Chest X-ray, AP view. Patient: 66 years old, sex M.
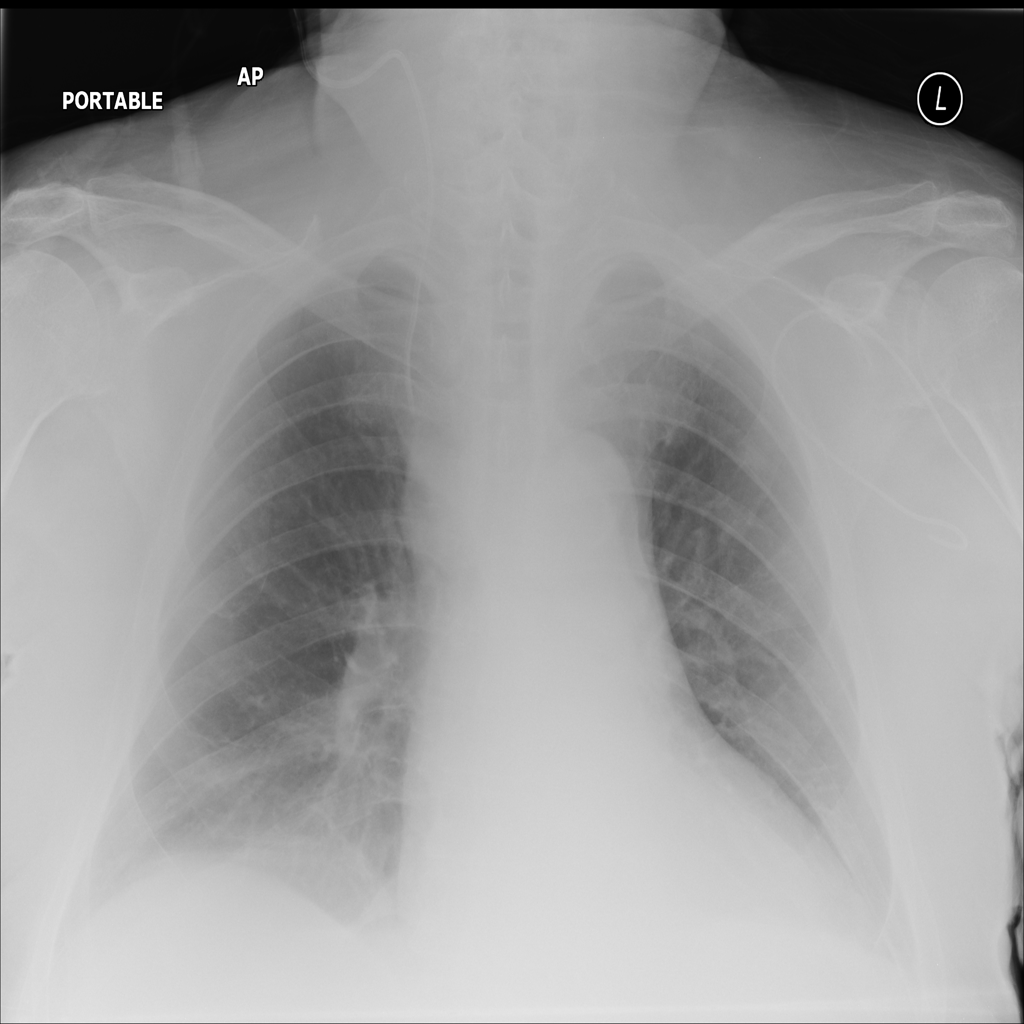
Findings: Atelectasis